Field crop: maize
Growth stage: 2
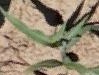
Species: maize